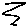
Label: zigzag